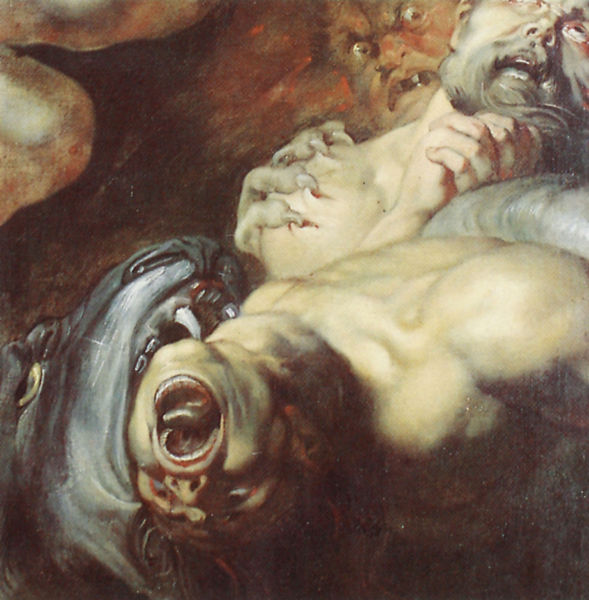
Titel: Großes Jüngstes Gericht
Künstler: Peter Paul Rubens
Institution: München, Bayrische Staatsgemäldesammlungen
Schlagwörter: gemälde, kampf, mann, nackt, menschen, ausschnitt, mund, männer, blick, hund, rot, tier, tiere, malerei, bart, gesichter, wand, augen, gesicht, mensch, tod, tot, bild, öl, detail, wandmalerei, schrecken, krallen, dämon, verzweiflung, zähne, sterben, hölle, leid, qual, schmerz, schreien, maul, fressen, löwe, töten, schmerzen, schrei, ungeheuer, biss, dämonen, fratze, fratzen, deckenmalerei, beißen, nilpferd, schrei  sterben